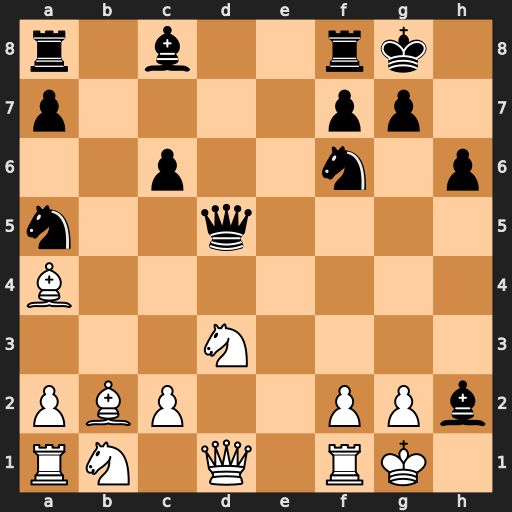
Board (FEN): r1b2rk1/p4pp1/2p2n1p/n2q4/B7/3N4/PBP2PPb/RN1Q1RK1
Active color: w
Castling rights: -
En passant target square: -
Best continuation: Kxh2 Ng4+ Kg1